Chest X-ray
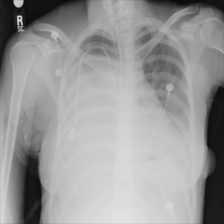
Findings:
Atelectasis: negative
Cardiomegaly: negative
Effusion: negative
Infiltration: negative
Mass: negative
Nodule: negative
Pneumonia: negative
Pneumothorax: negative
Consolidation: negative
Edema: negative
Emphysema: negative
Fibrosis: negative
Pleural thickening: negative
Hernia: negative